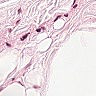
Metastatic tissue present: no